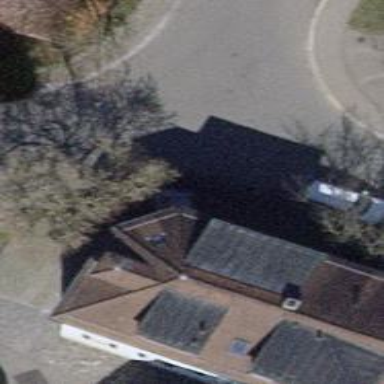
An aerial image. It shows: Building with side-hipped roof shape.